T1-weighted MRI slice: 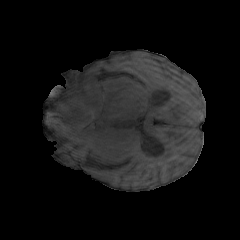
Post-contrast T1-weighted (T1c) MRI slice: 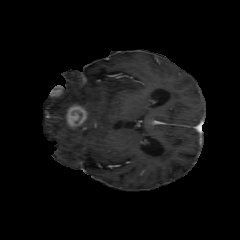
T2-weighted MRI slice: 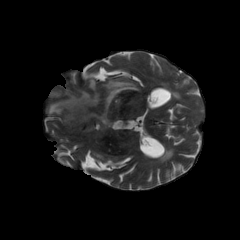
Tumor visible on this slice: yes